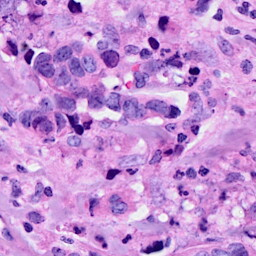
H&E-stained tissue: Breast